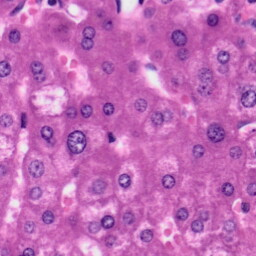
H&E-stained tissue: Liver